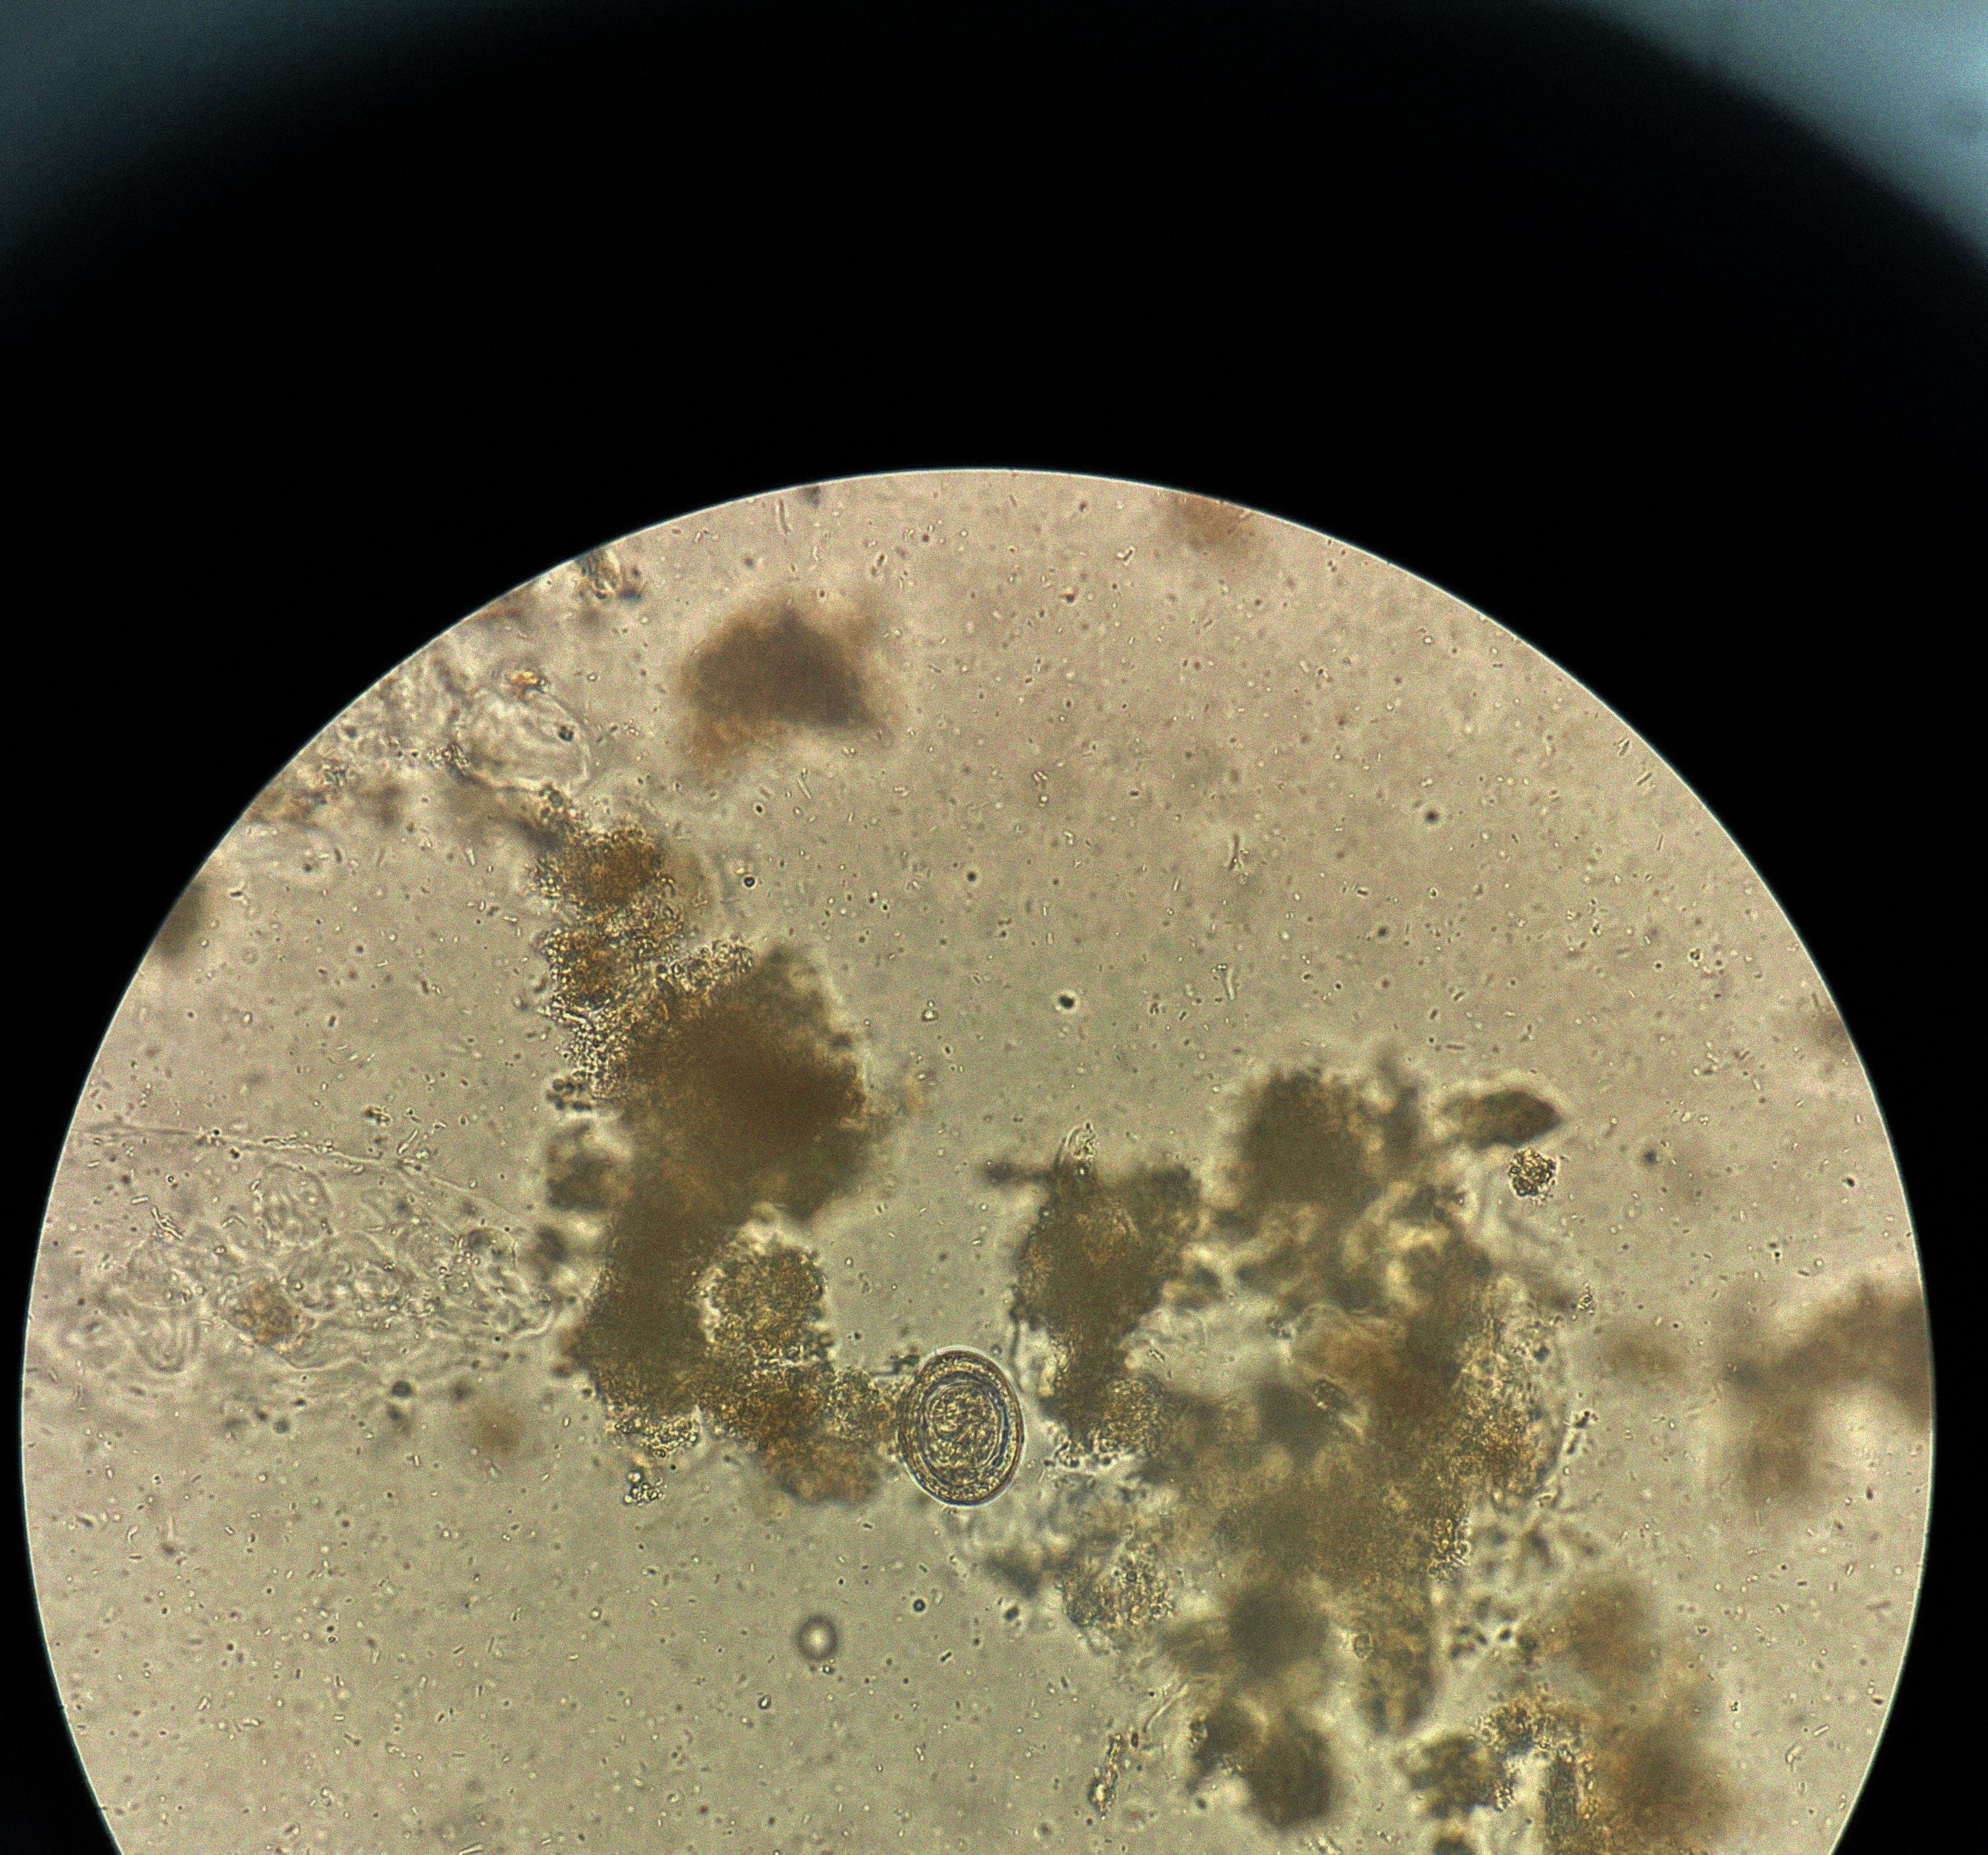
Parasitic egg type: Hymenolepis nana